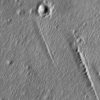
Atmospheric dust classification: not_dusty